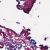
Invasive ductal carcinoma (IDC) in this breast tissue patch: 0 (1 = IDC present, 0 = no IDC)